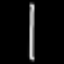
Label: line